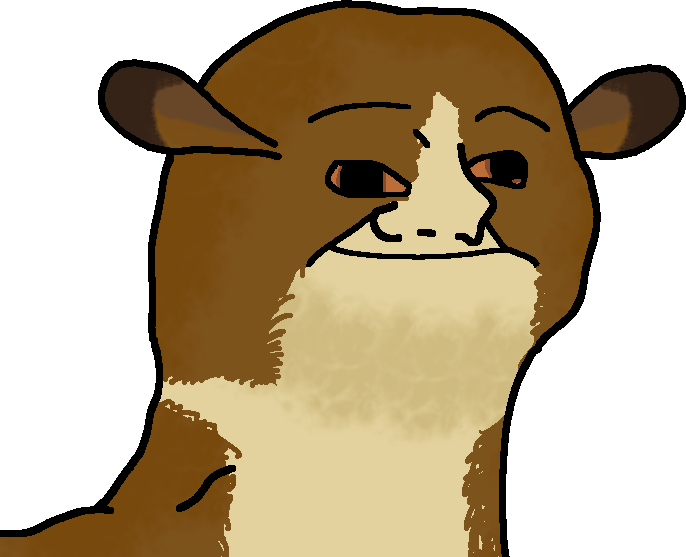
Label: 5_Brainlet